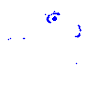
Particle: electron